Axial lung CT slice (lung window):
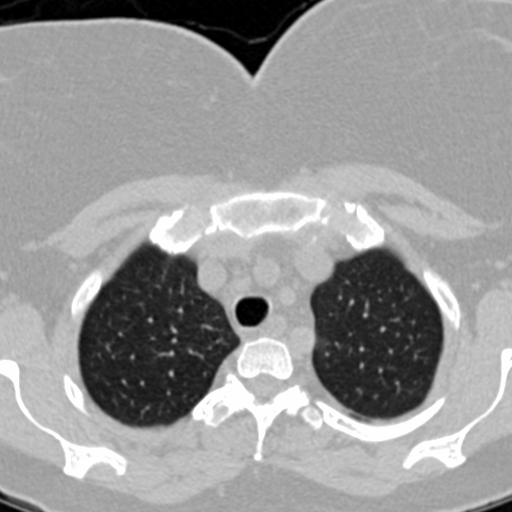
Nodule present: no